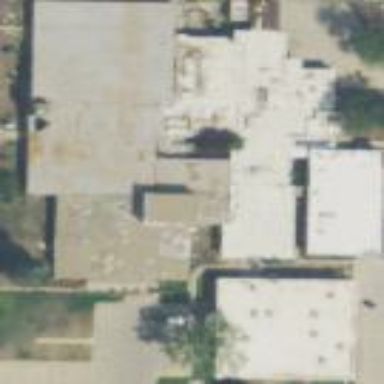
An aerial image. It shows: Hospital building.